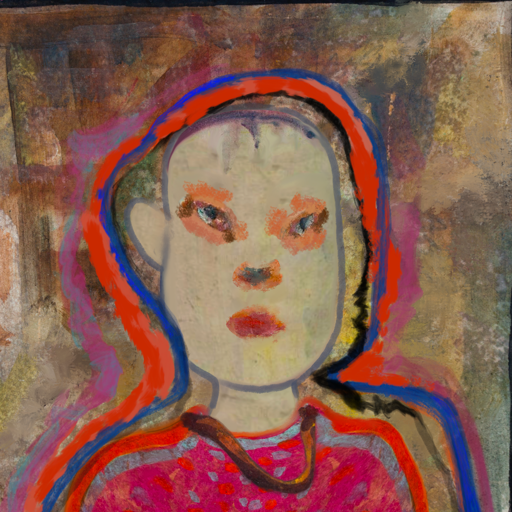
Background: Mosgoul, Head And Neck Front: Hill_Girl, Face Front: Boggyland, Bust: Sisters, Hair Front: Experience, Head Accessory: Blank, Second Necklace: Comrade, Necklace: Blank, Baby: Blank